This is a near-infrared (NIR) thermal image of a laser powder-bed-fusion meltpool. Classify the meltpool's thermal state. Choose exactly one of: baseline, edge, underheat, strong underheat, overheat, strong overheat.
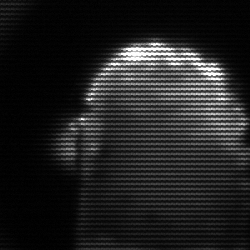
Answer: strong underheat